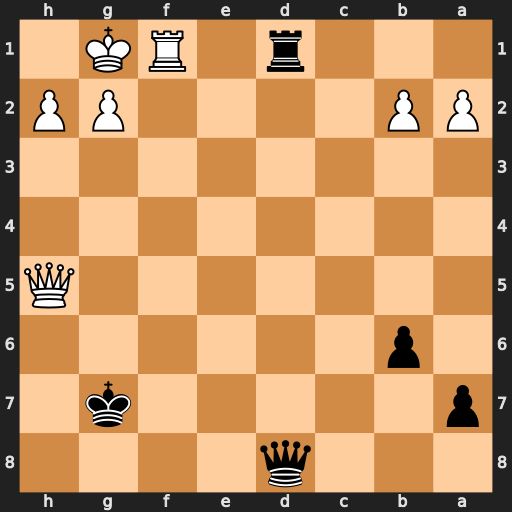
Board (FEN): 3q4/p5k1/1p6/7Q/8/8/PP4PP/3r1RK1
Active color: b
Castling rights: -
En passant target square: -
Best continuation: Qd4+ Kh1 Rxf1#